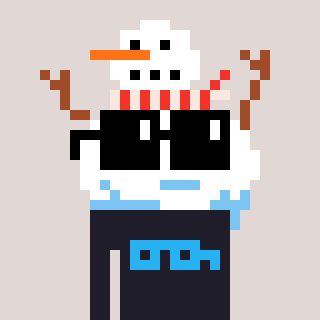
a pixel art character with square black sunglasses, a snowman-shaped head and a grayscale-colored body on a warm background